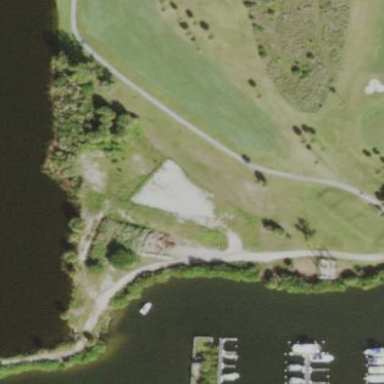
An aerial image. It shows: Sand bunker on golf course.